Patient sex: M
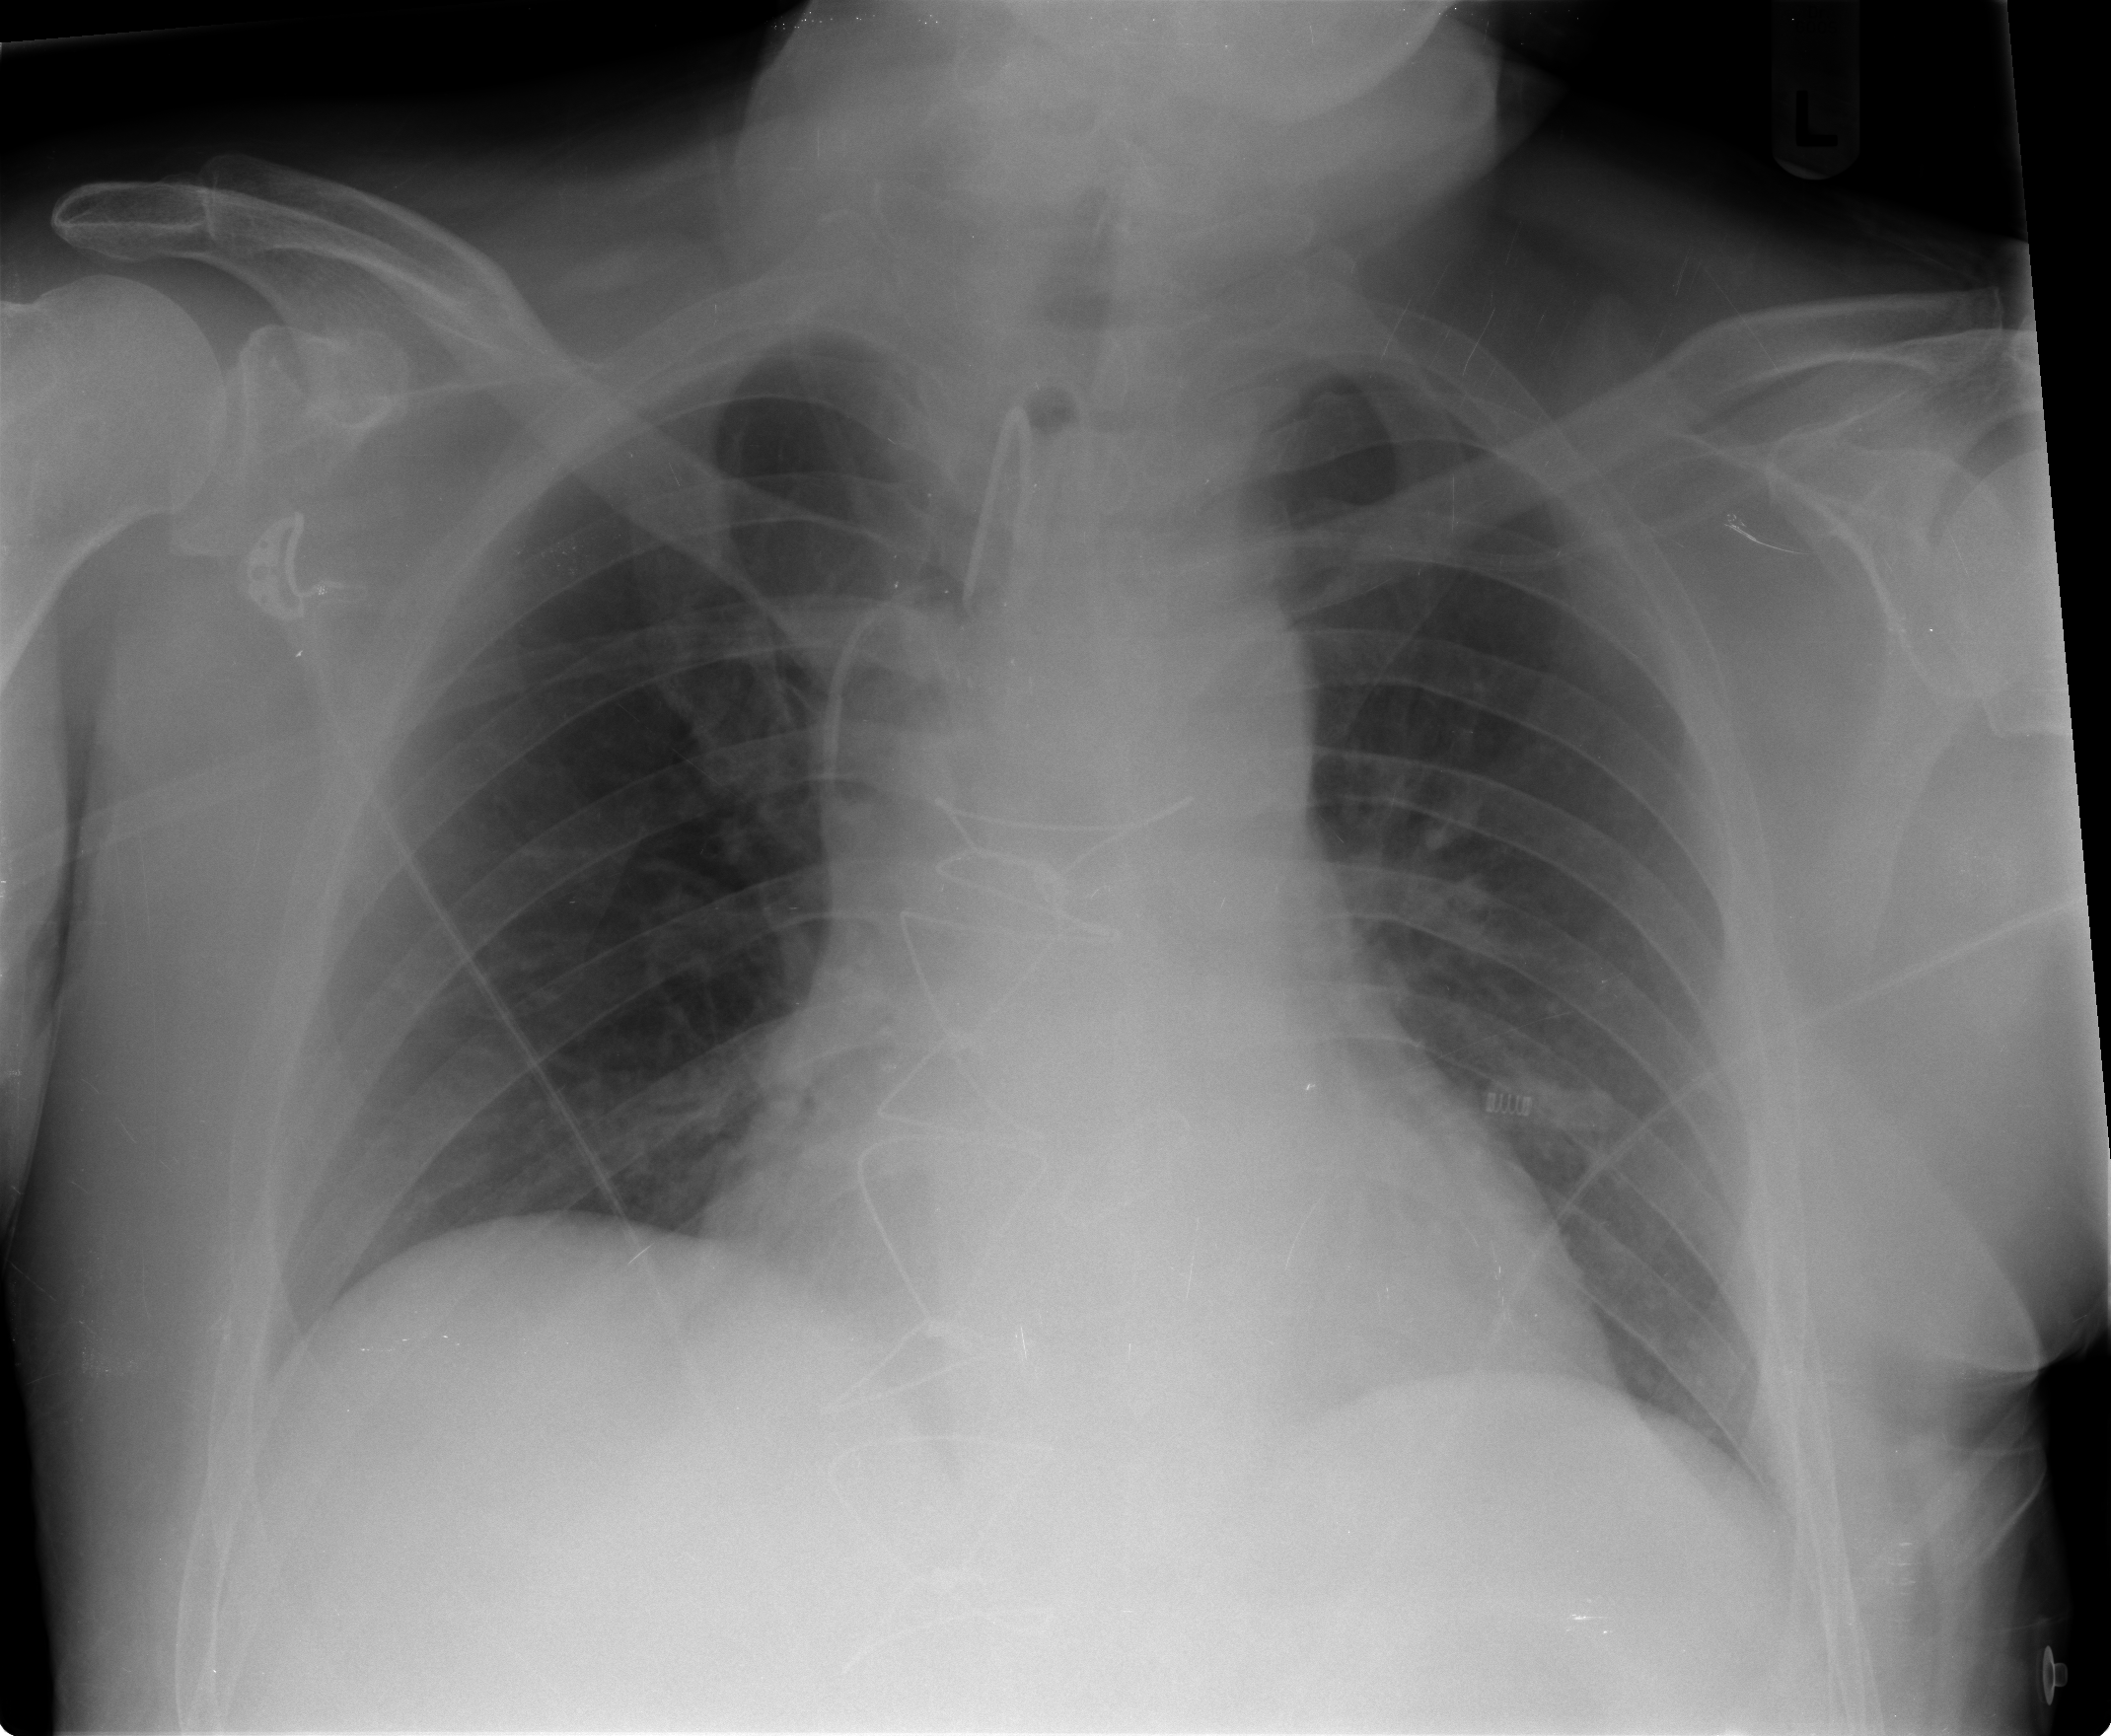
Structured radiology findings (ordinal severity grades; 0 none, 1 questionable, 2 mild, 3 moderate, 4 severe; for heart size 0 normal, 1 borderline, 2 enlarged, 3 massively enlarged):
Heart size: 2
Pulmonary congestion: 0
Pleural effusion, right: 0
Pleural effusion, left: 0
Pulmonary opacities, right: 0
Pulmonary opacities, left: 0
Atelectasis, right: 0
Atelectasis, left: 1